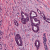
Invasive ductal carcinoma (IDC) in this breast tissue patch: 0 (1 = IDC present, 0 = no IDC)